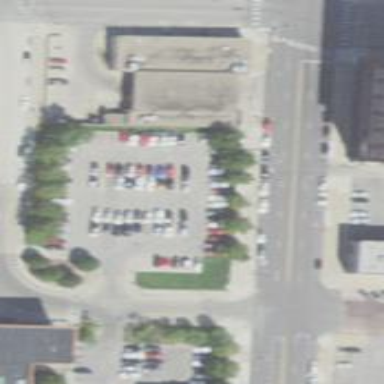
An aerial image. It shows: Parking area with asphalt surface.